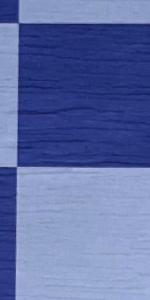
Label: Empty